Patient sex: F
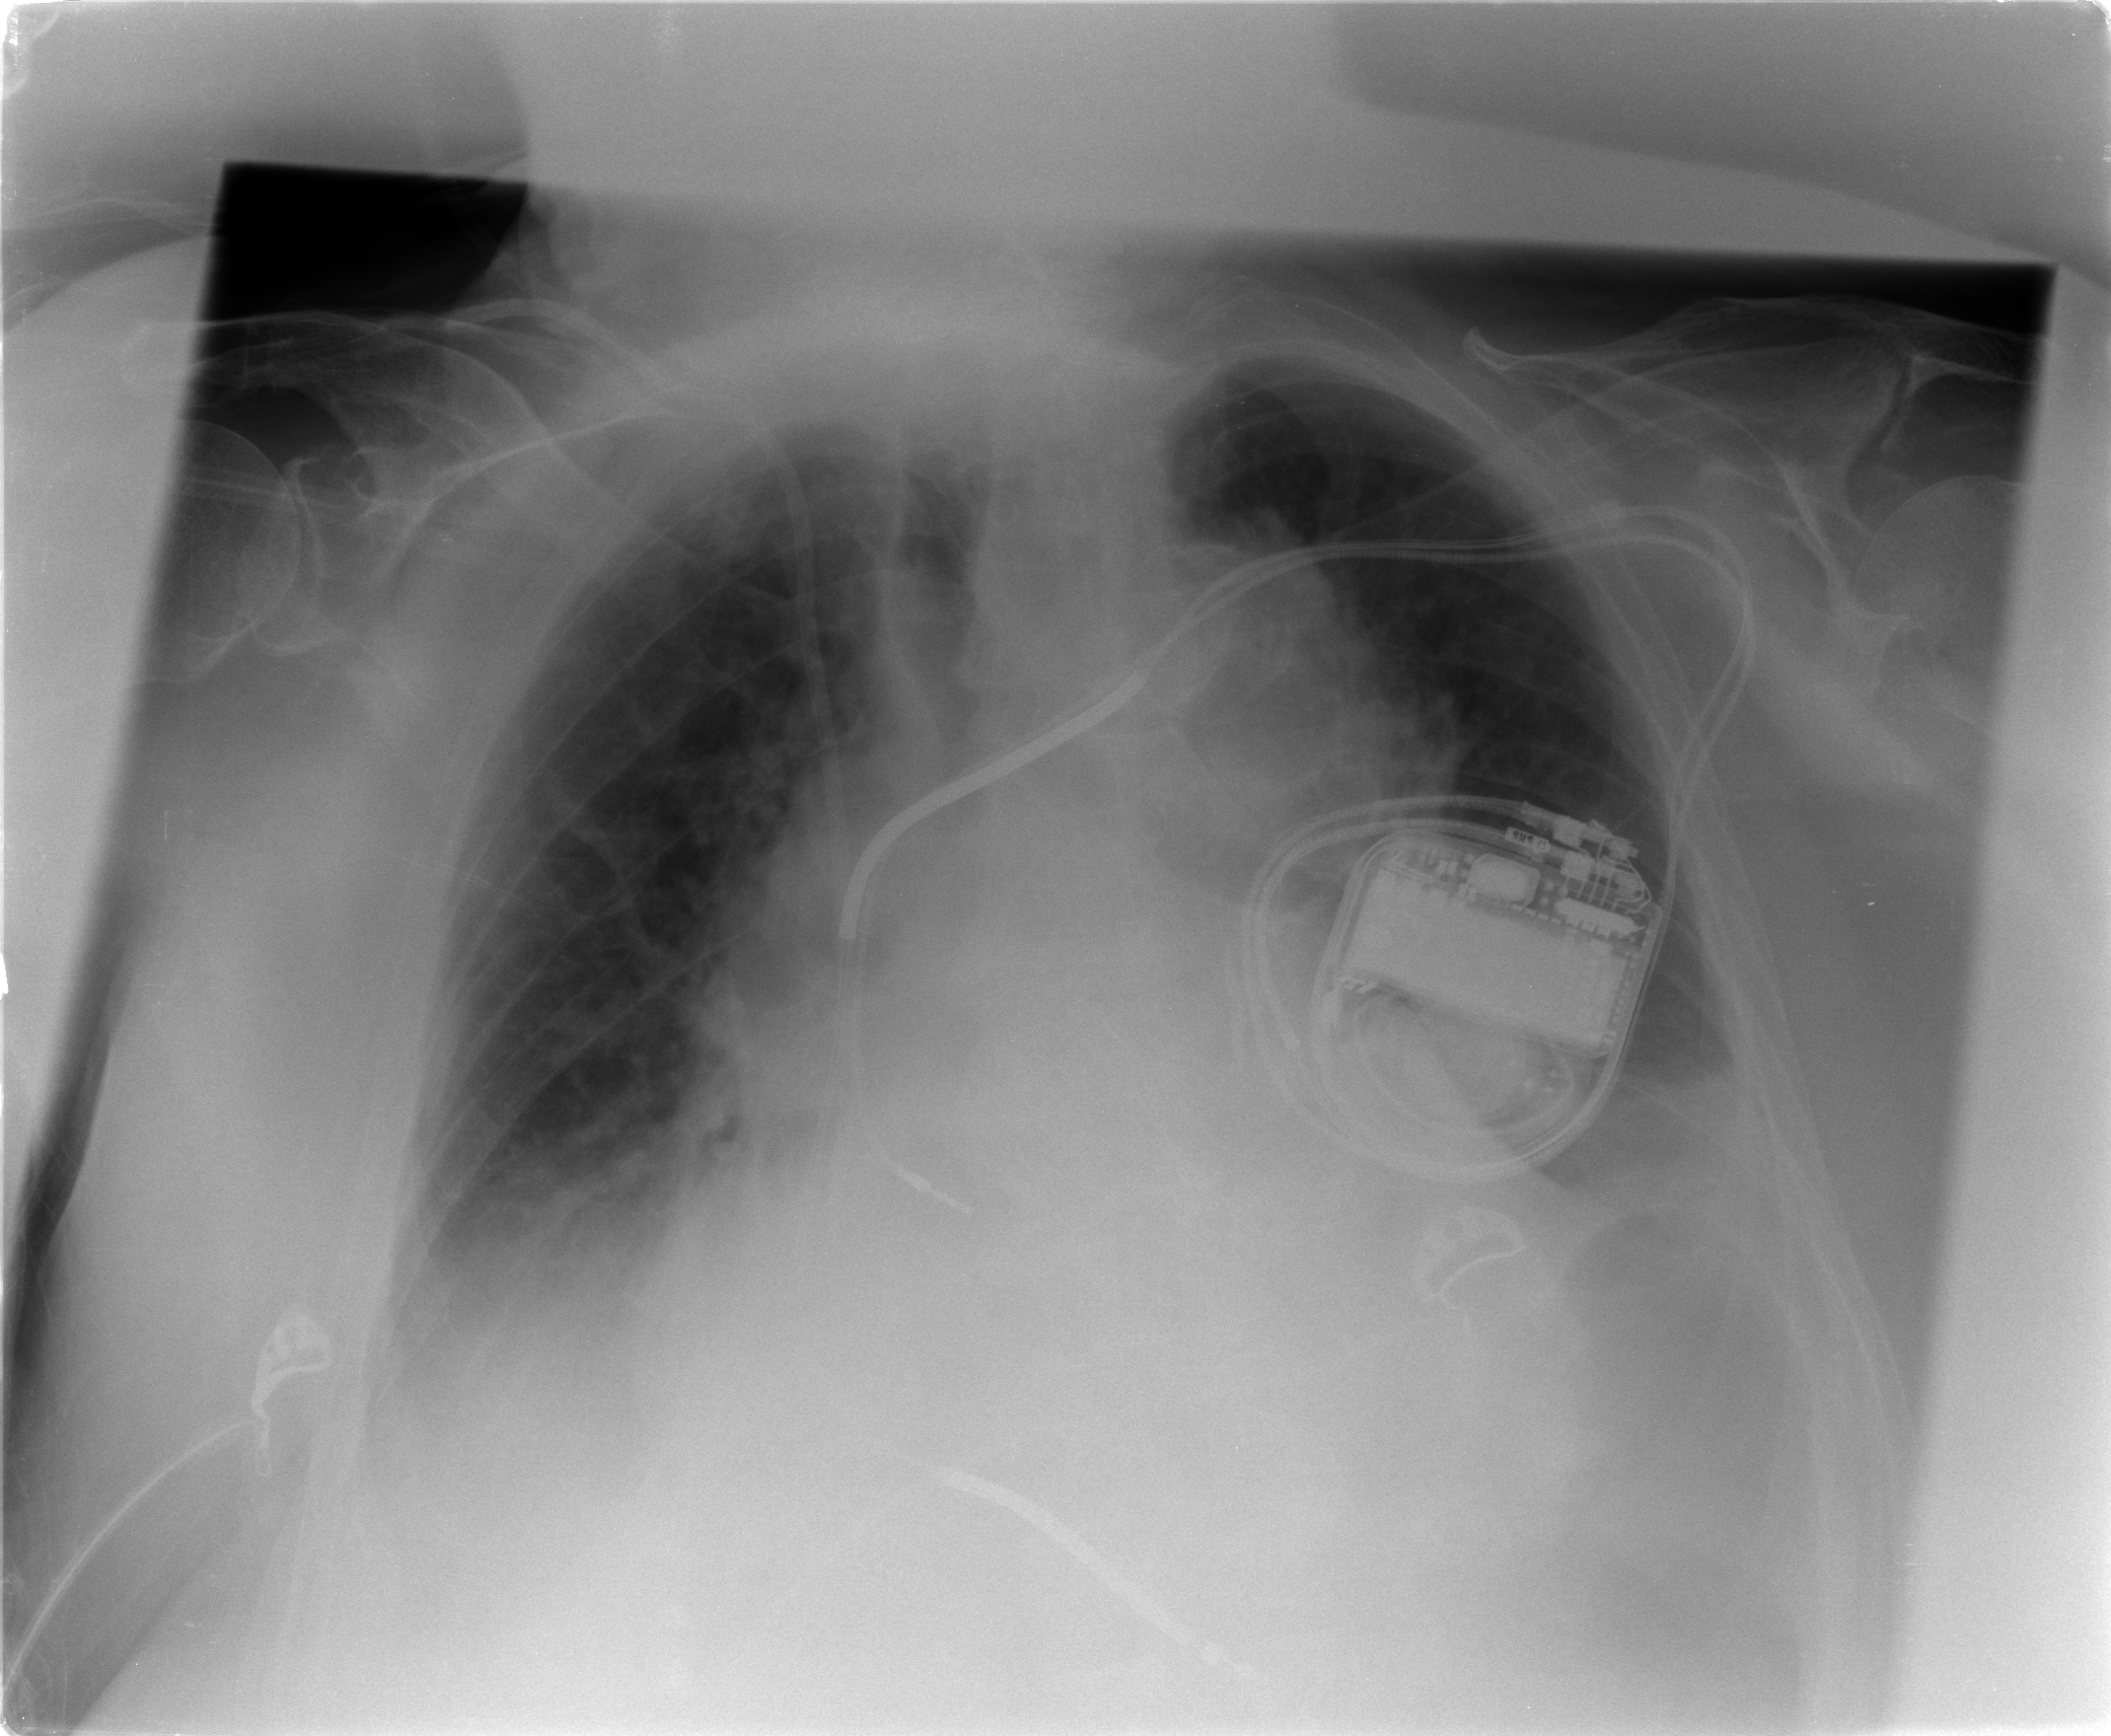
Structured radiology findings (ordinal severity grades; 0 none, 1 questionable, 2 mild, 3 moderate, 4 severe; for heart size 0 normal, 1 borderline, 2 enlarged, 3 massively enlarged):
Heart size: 2
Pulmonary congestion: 2
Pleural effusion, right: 2
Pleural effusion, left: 2
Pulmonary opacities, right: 0
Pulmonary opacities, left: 0
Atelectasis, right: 2
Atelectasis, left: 2